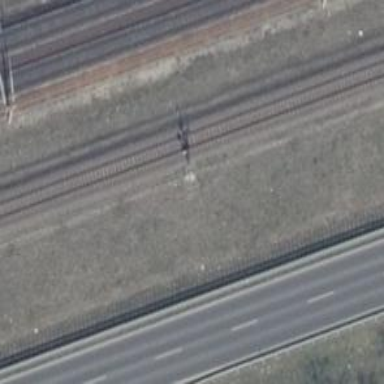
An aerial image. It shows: Railway signal.